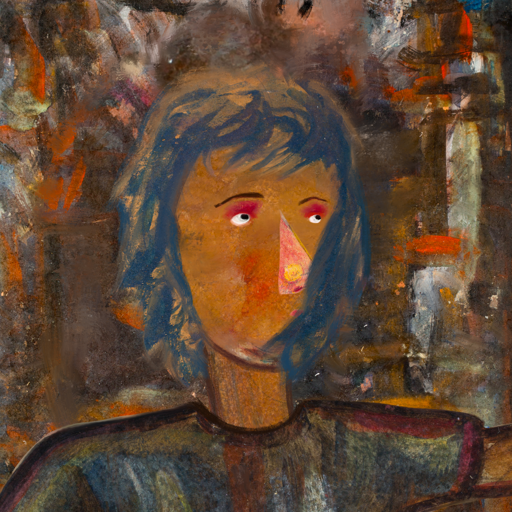
Background: GypsyQueen, Head And Neck Side: Pipe, Face Side: Irani, Bust: Mosgoul, Hair Side: In_The_Sun, Head Accessory: Blank, Second Necklace: Blank, Necklace: Blank, Baby: Blank